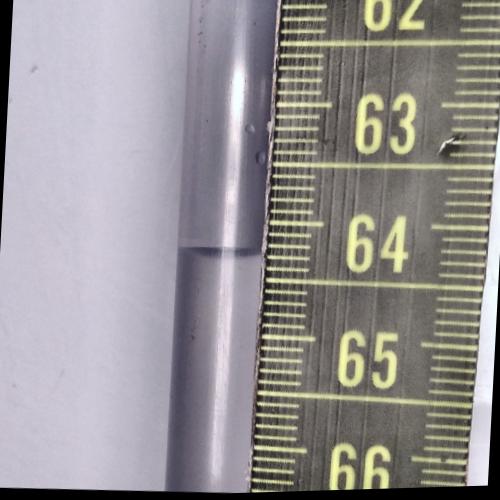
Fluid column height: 64.3 cm